Question: I've seen a bunch of examples on SO that do the same thing in a custom 'UIStoryBoardSegue''s 'perform' method to implement a modal with a transparent background, but when I try doing this, as soon as the animation finishes and presentViewController is called, the modal's black background instantly comes right back. Here's the code:
'''
- (void)perform {
UIViewController *sourceViewController = self.sourceViewController;
UIViewController *destinationViewController = self.destinationViewController;
sourceViewController.modalPresentationStyle = UIModalPresentationCurrentContext;
[sourceViewController.view addSubview:destinationViewController.view];
destinationViewController.view.alpha = 0;
[UIView animateWithDuration:0.5 delay:0 options:UIViewAnimationOptionCurveEaseOut animations:^{
destinationViewController.view.alpha = 1;
} completion:^(BOOL finished) {
[destinationViewController.view removeFromSuperview];
// boom, the black background returns!
[sourceViewController presentViewController:destinationViewController animated:NO completion:^{
// these have no effect
destinationViewController.view.backgroundColor = [UIColor clearColor];
destinationViewController.view.superview.backgroundColor = [UIColor clearColor];
}];
}];
}
'''
I'm also setting the modal presentationStyle to "Current Context" in the source VC through IB:

I'm not using a 'UINavigationController'.
As you can see I've tried setting the background color of the destination view controller, the superview of the destination view controller, setting '.modalPresentationStyle' on the sourceViewController destinationViewController, but nothing seems to work!
If I comment out the part that removes the destination view from its superview, and the 'presentViewController:' call, everything works fine, but then destination VC is dealloc'ed so I'm unable to interact with it and/or unwind it later. Really at a loss here.
Another issue I'm seeing in the console after going this route is an 'Unbalanced calls to begin/end appearance transitions for <UIViewController: 0x7f86a042c114>.' error.
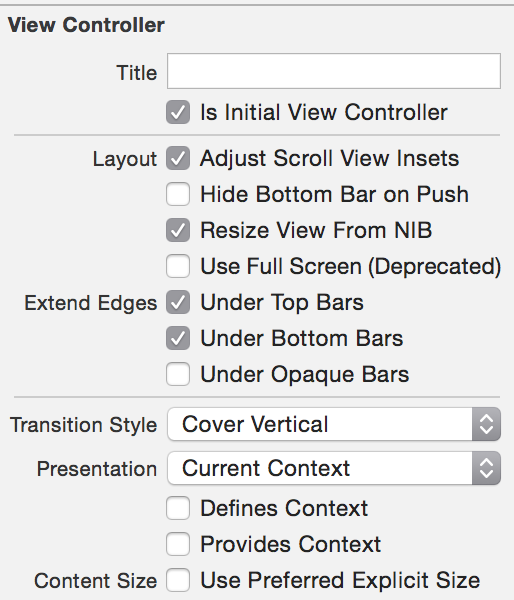
Answer: ## Solved:
So it looks like there's no way (as far as I can tell) to perform a custom modal segue with a transparent background completely contained within the 'perform' method.
The solution was to set my custom segue as the 'transitionDelegate' inside 'perform' and then do the animation in 'animateTransition:' instead. Finally, call '[transitionContext completeTransition:YES];' after the animation has finished.
After doing this, the "Unbalanced calls..." error also went away.